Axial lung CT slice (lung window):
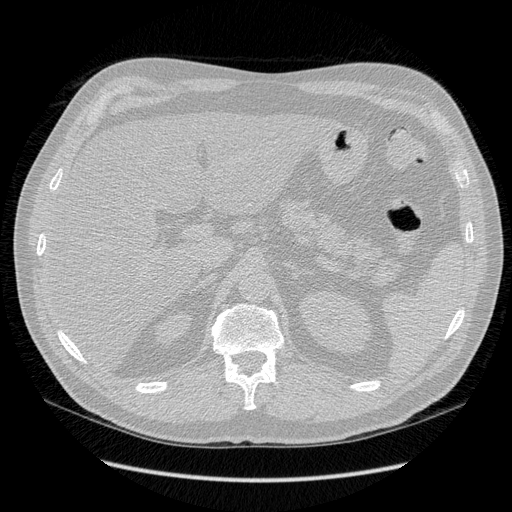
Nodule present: no